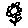
Label: flower